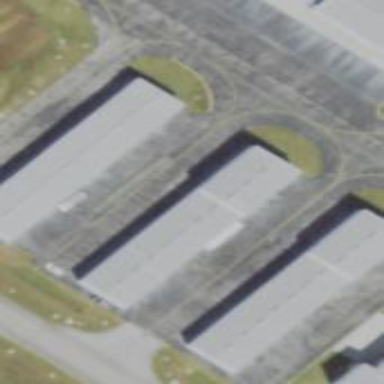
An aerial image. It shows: Hangar building at the airport.